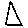
Label: triangle